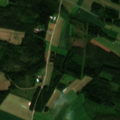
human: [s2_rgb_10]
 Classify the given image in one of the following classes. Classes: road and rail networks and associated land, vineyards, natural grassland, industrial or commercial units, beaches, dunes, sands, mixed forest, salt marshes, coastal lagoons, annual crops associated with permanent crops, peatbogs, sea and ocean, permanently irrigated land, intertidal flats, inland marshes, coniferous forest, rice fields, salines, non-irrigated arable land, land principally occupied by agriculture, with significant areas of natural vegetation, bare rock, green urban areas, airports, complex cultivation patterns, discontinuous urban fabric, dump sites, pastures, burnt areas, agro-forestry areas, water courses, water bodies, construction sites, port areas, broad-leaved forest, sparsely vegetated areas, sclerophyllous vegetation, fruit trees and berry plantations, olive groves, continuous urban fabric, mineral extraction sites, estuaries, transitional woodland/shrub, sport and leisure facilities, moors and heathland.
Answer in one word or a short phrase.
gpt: non-irrigated arable land, land principally occupied by agriculture, with significant areas of natural vegetation, coniferous forest, mixed forest, transitional woodland/shrub